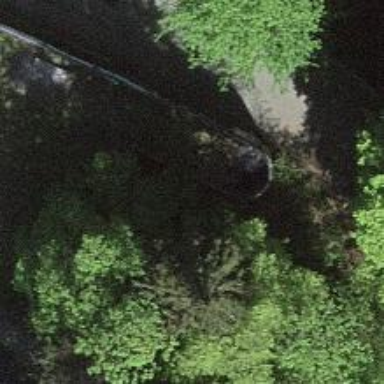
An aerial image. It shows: Tunnel with metal steps.